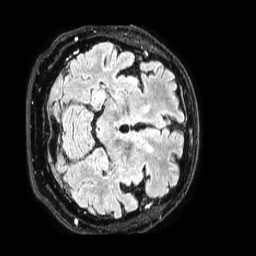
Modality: FLAIR
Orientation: axial
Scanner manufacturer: philips
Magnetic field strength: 1.5 T
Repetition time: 4.8 s
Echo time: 0.3009 s